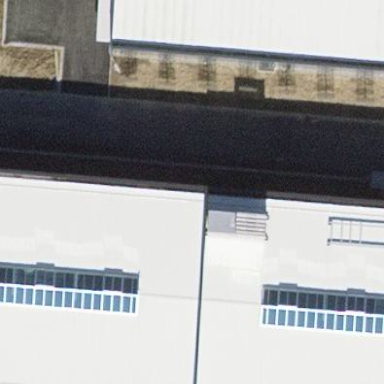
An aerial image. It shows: Industrial building.